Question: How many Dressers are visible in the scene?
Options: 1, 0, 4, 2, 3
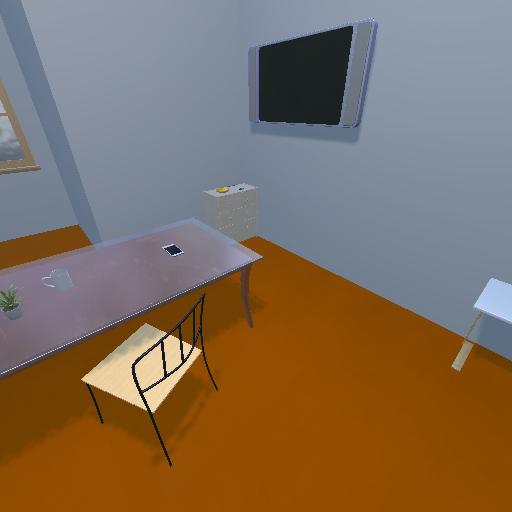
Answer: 1